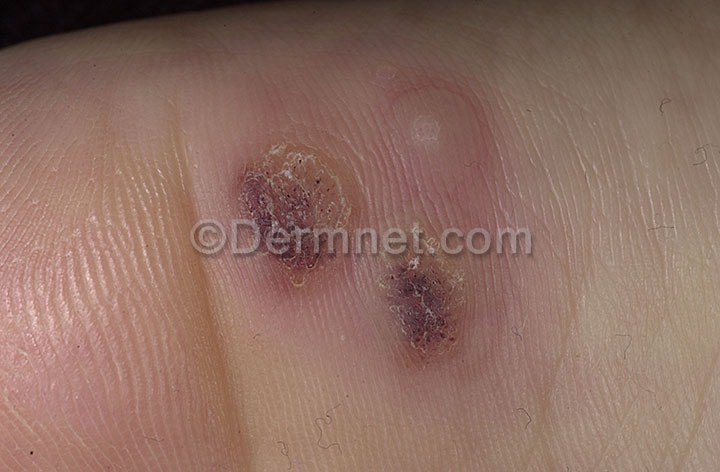
Disease: Warts Molluscum and other Viral Infections